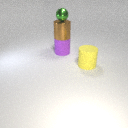
large brown metal cylinder above large purple rubber cylinder